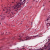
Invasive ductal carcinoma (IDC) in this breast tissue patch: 1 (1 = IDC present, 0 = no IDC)